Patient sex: F
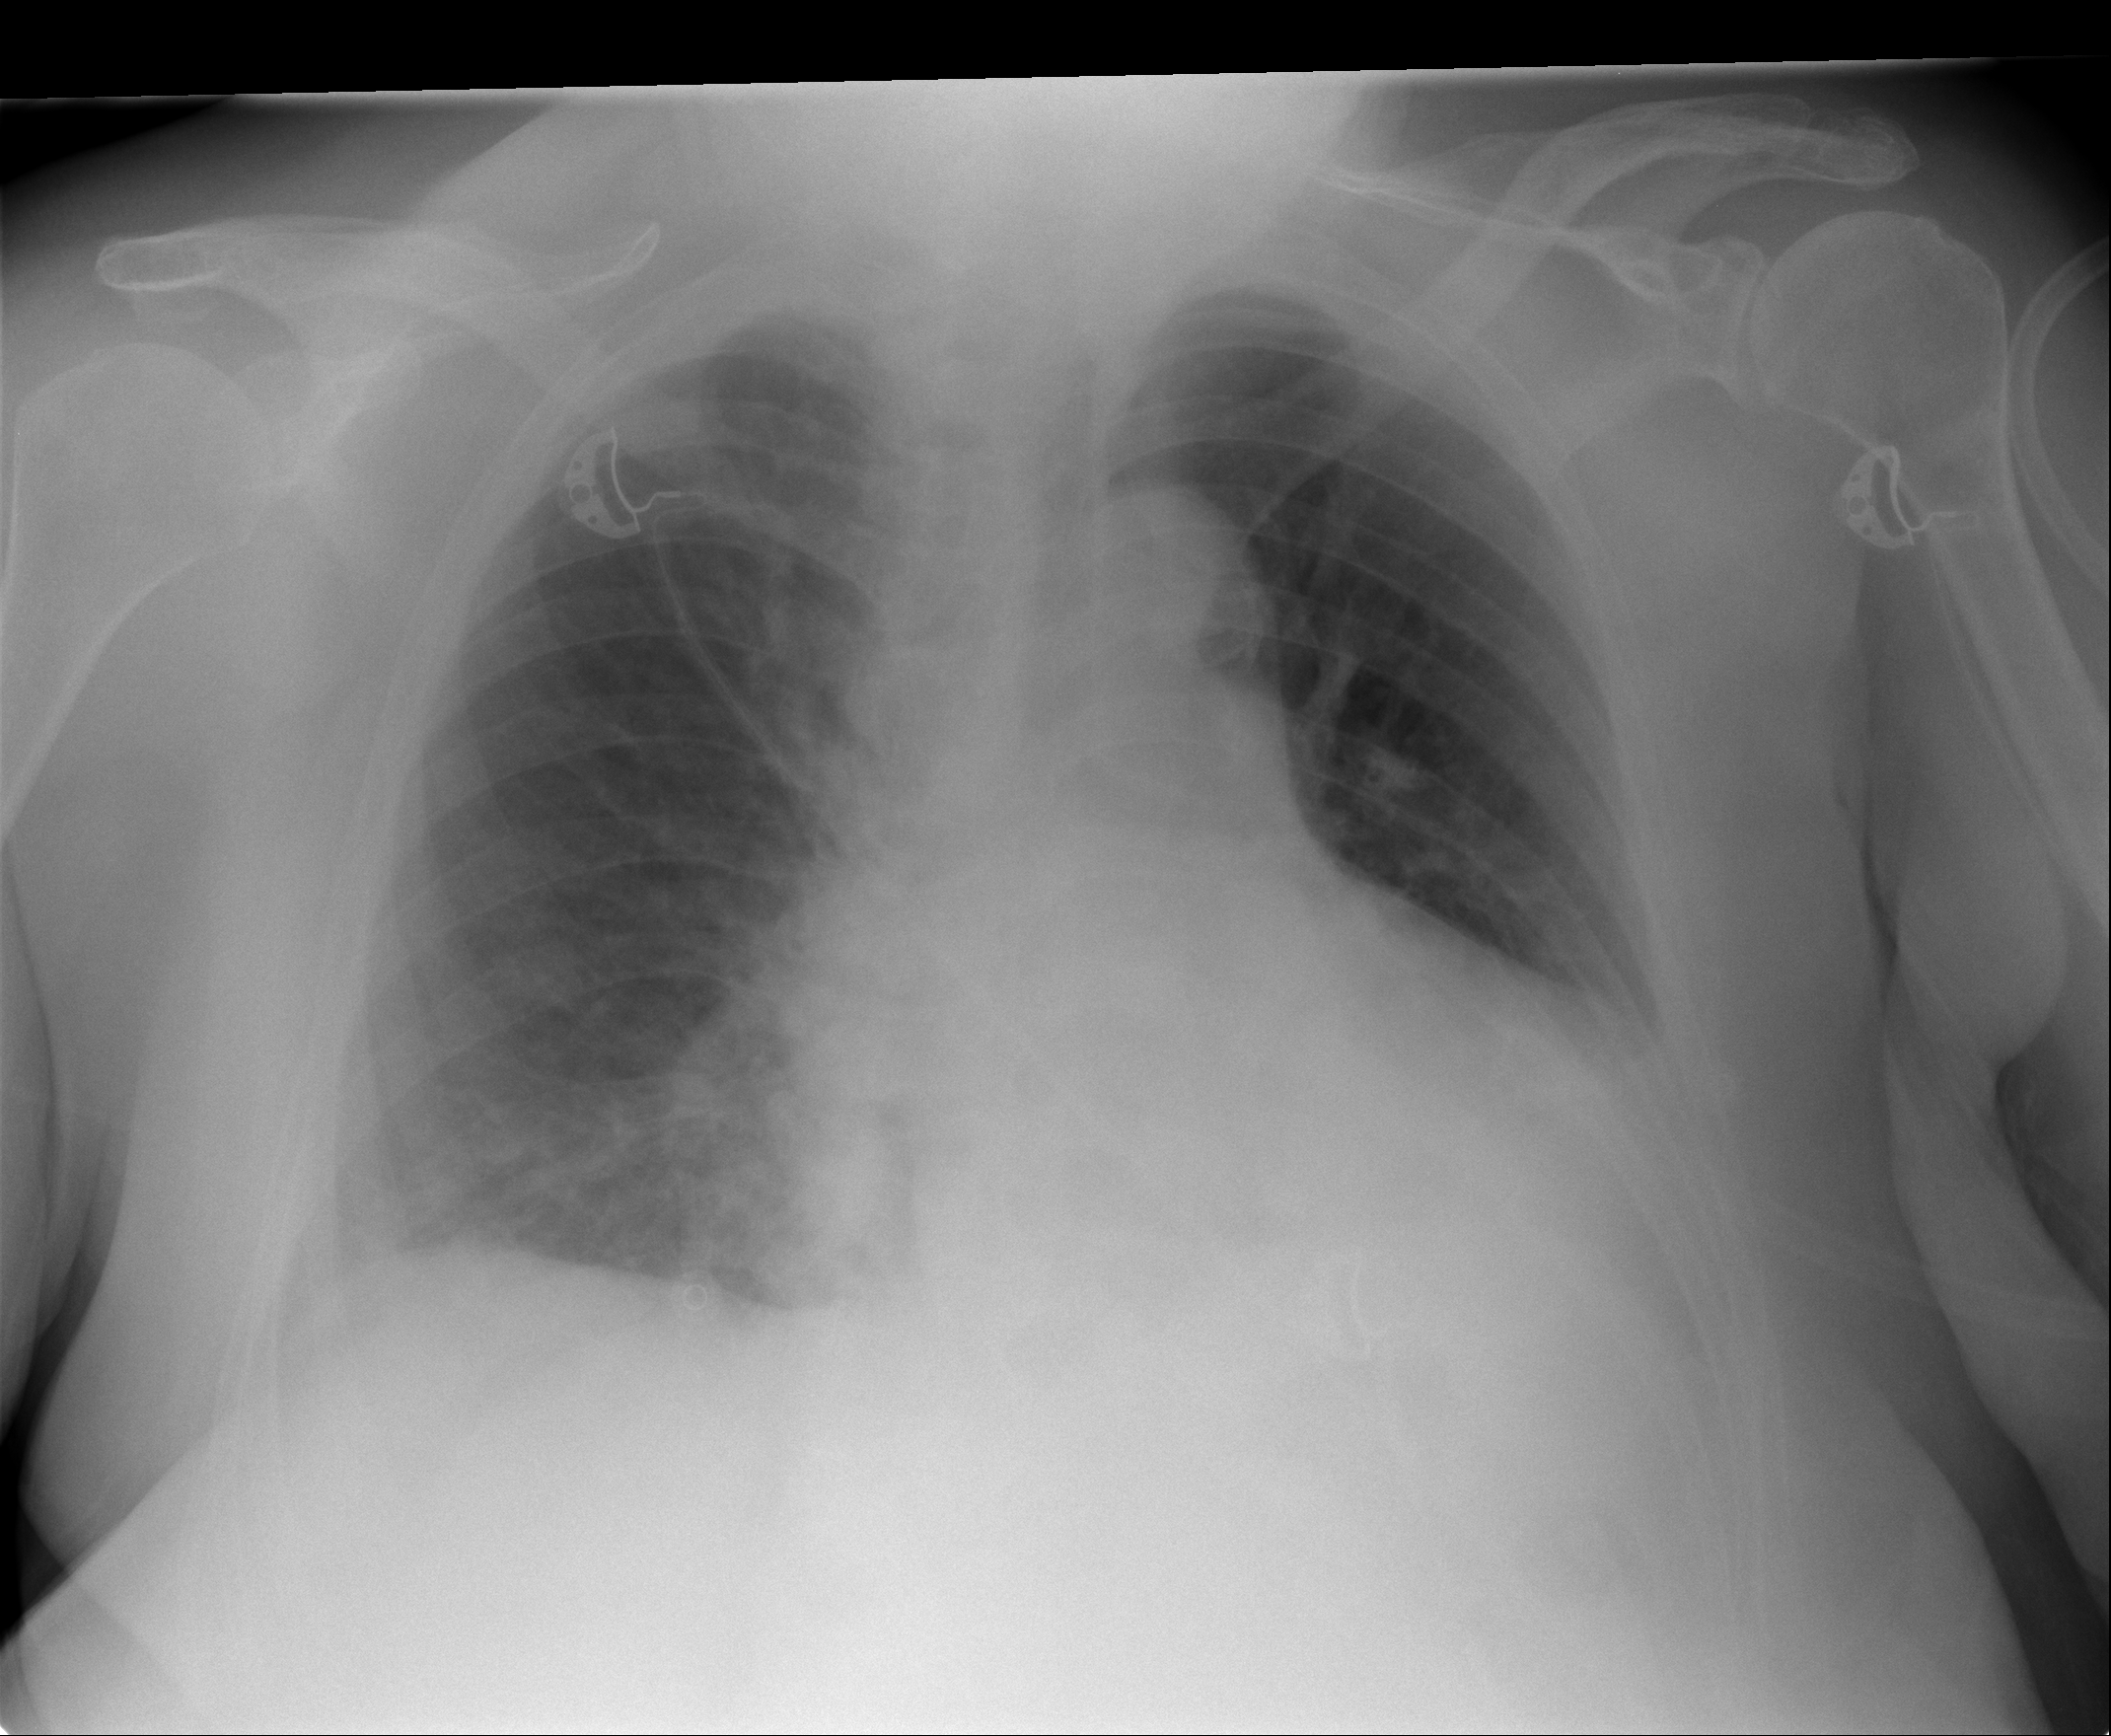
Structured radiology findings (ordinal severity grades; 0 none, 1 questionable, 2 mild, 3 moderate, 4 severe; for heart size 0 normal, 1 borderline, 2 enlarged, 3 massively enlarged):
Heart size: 2
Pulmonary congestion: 1
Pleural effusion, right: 0
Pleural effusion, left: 0
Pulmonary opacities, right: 0
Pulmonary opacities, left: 0
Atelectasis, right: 0
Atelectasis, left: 0